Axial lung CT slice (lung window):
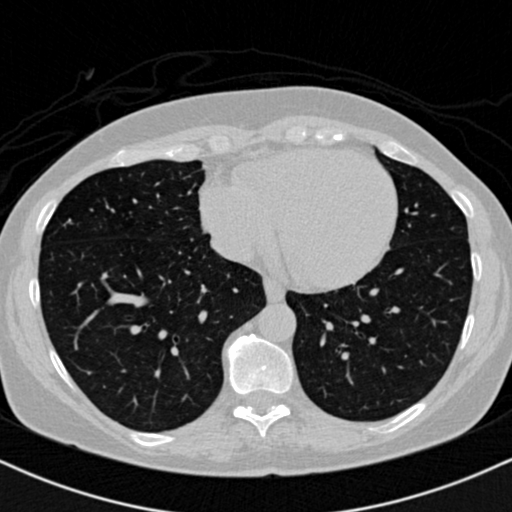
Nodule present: no